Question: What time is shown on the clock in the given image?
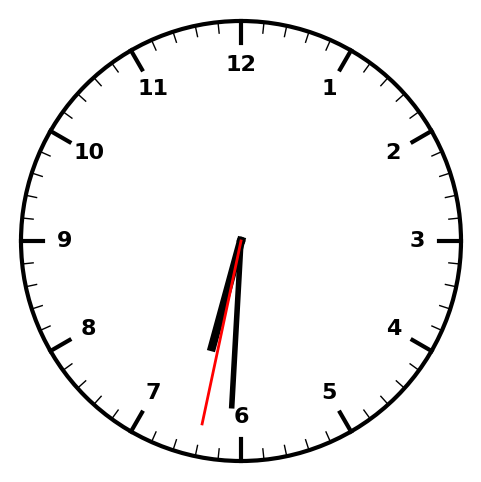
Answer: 06:30:32